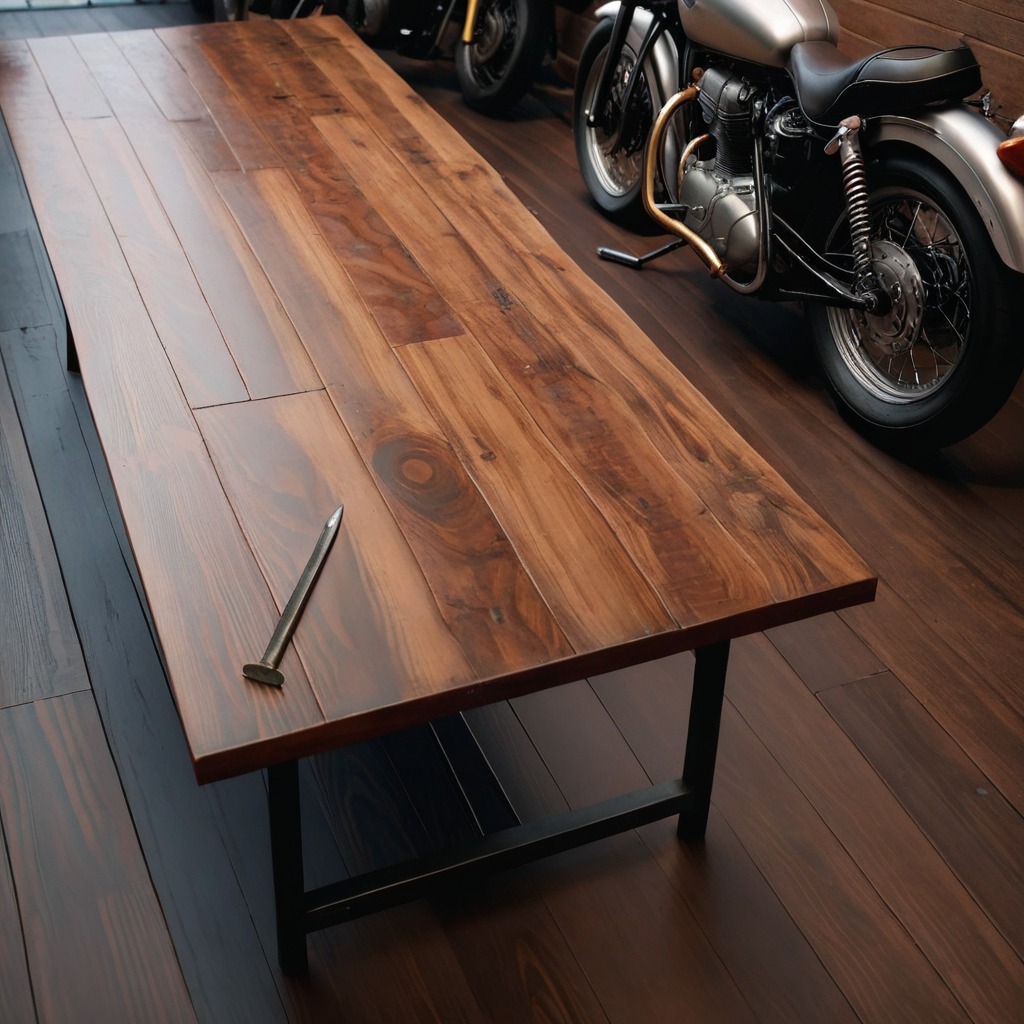
An iron nail is lying on the wooden table.